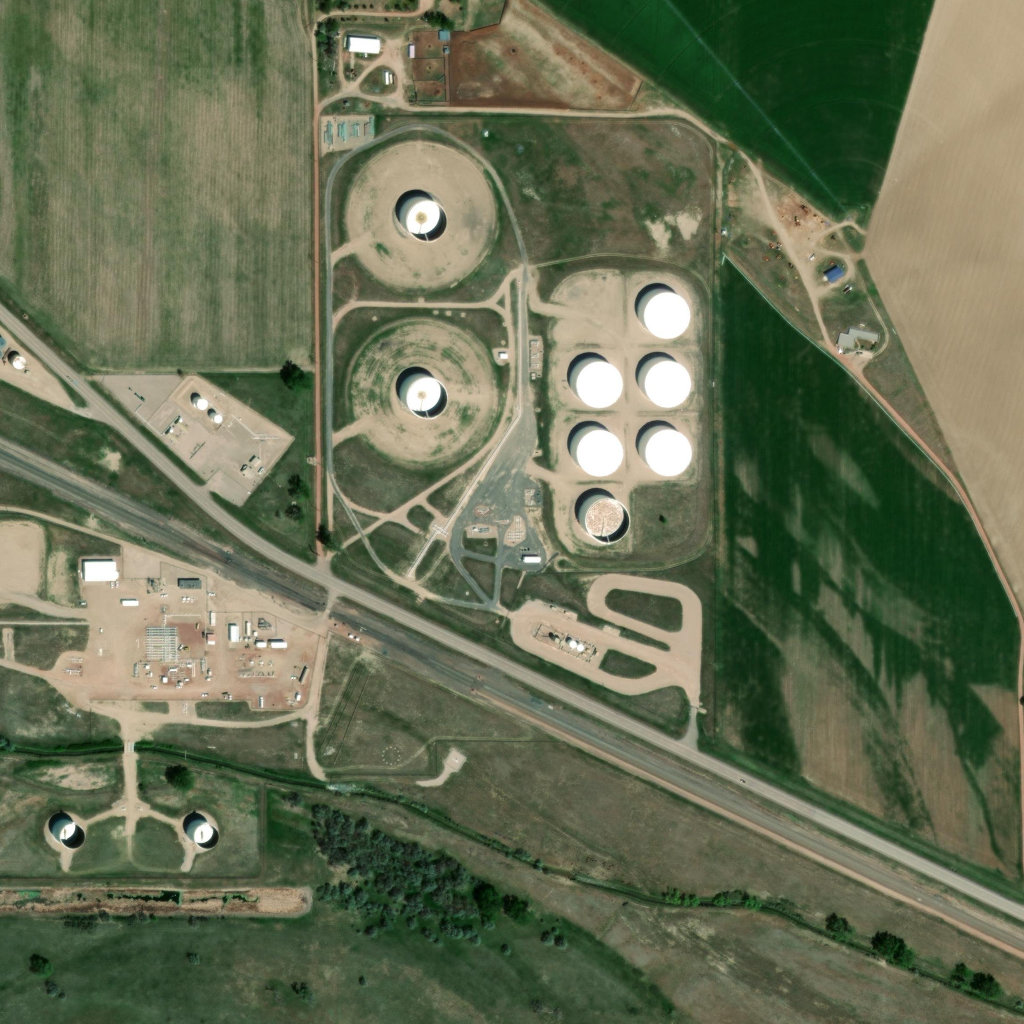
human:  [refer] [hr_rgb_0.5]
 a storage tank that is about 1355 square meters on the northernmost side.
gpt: <box>[[39, 18, 43, 23, 0]]</box>